Question: I'm working on pictures that have been converted to grayscale with:
'''
Image.open('image.png').convert('LA')
'''
I add a mask and I plot my picture with it, but while I expect to get grayscale values between 0 and 255, the values are very low as you can see below. There must be something wrong with the format. What do I have to do to get values between 0 and 255?
'''
import numpy as np
import Image
import cv2
import matplotlib.pyplot as plt
import numpy.ma as ma
mask = plt.imread("mask.png")
test = plt.imread("1.png")
width, high = tab.shape
matrix = np.reshape(tab, (width, high))
# I have to force the dimension...
tab = mask[::, ::, 0]
test = tes[::, ::, 0]
test_mask = np.ma.array(ma.masked_array(test, tab.max()-tab))
'''
And this is the plot:

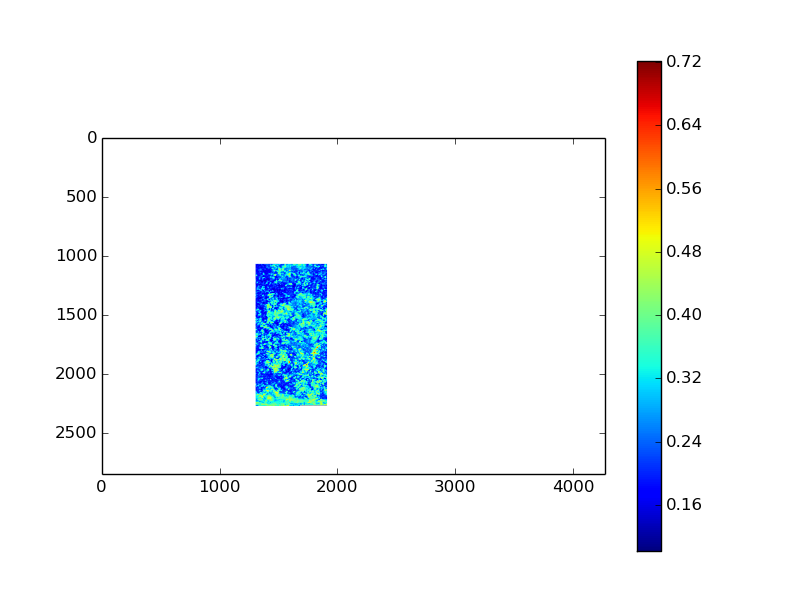
Answer: By using OpenCV it works...
img = cv2.imread('test.png',0)